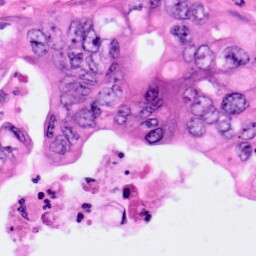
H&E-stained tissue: Pancreatic